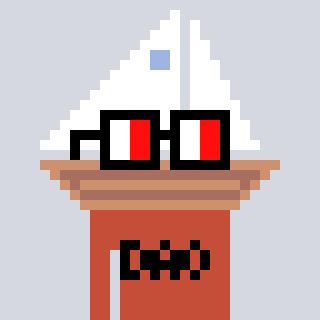
a pixel art character with square glasses with black frames and red eyes, a sailboat-shaped head and a rust-colored body on a cool background